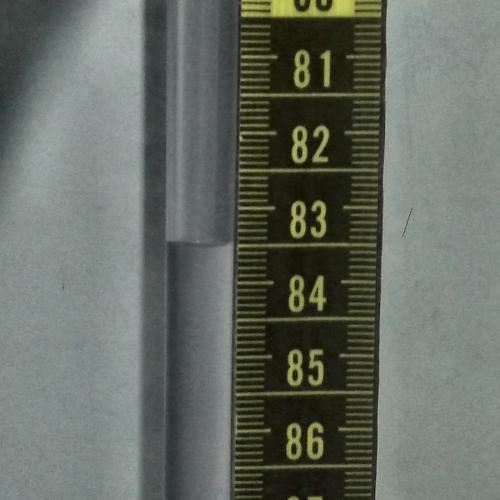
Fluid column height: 83.5 cm